Question: I am doing <URL>, and can't quite understand some terms in this problem.
---

Somebody represents binary trees as strings of the following type (see example): "a(b(d,e),c(,f(g,)))".
1. Write an OCaml function which generates this string representation, if the tree is given as usual (as Empty or Node(x,l,r) term).
2. Then write a function which does this inverse; i.e. given the string representation, construct the tree in the usual form.
3. Finally, combine the two predicates in a single function tree_string which can be used in both directions.
4. Write the same predicate tree_string using difference lists and a single predicate tree_dlist which does the conversion between a tree and a difference list in both directions.
For simplicity, suppose the information in the nodes is a single letter and there are no spaces in the string.
---
1. What does predicate mean in this problem?
2. For the 3rd point, it asks to make a function which can be used in both directions, i.e., can accept a tree and output a string or accept a string and output a tree. Should I use functor or something like that?
3. I totally can't understand the 4th point. What is difference lists?
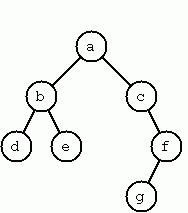
Answer: These problems were originally intended to be solved in Prolog, which explains the terminology I think.
In Prolog a predicate can represent an equality (or maybe isomorphism is a better word?) between two sorts of values, such that if you have a value of one sort it can actually calculate the value of the other sort. I.e., it works as a two-way function. It's not at all clear how to code this in OCaml. Maybe you should peek at the answers?
A difference list is a Prolog data structure. Here's a SO page that seems to explain them (I googled very quickly): <URL>